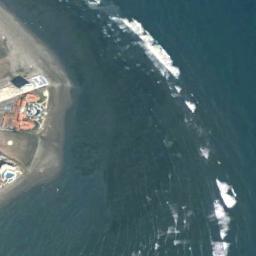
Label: beach